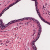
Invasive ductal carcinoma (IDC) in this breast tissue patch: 0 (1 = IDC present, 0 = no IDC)